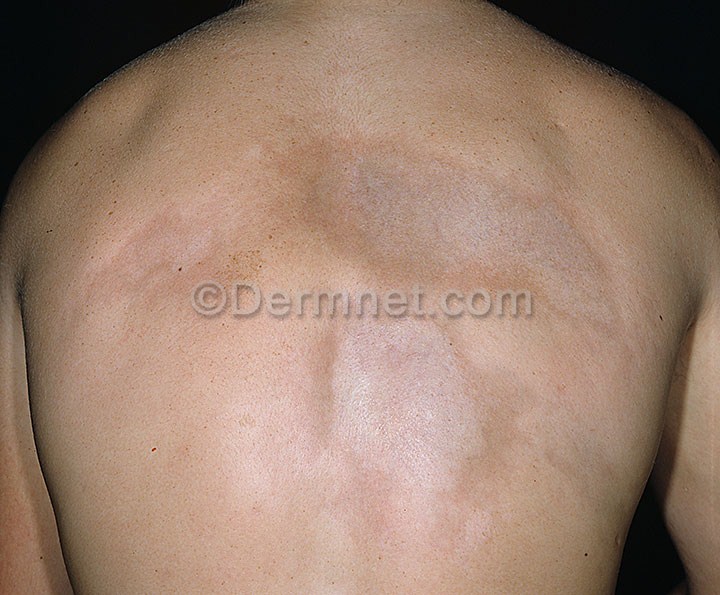
Disease: Lupus and other Connective Tissue diseases